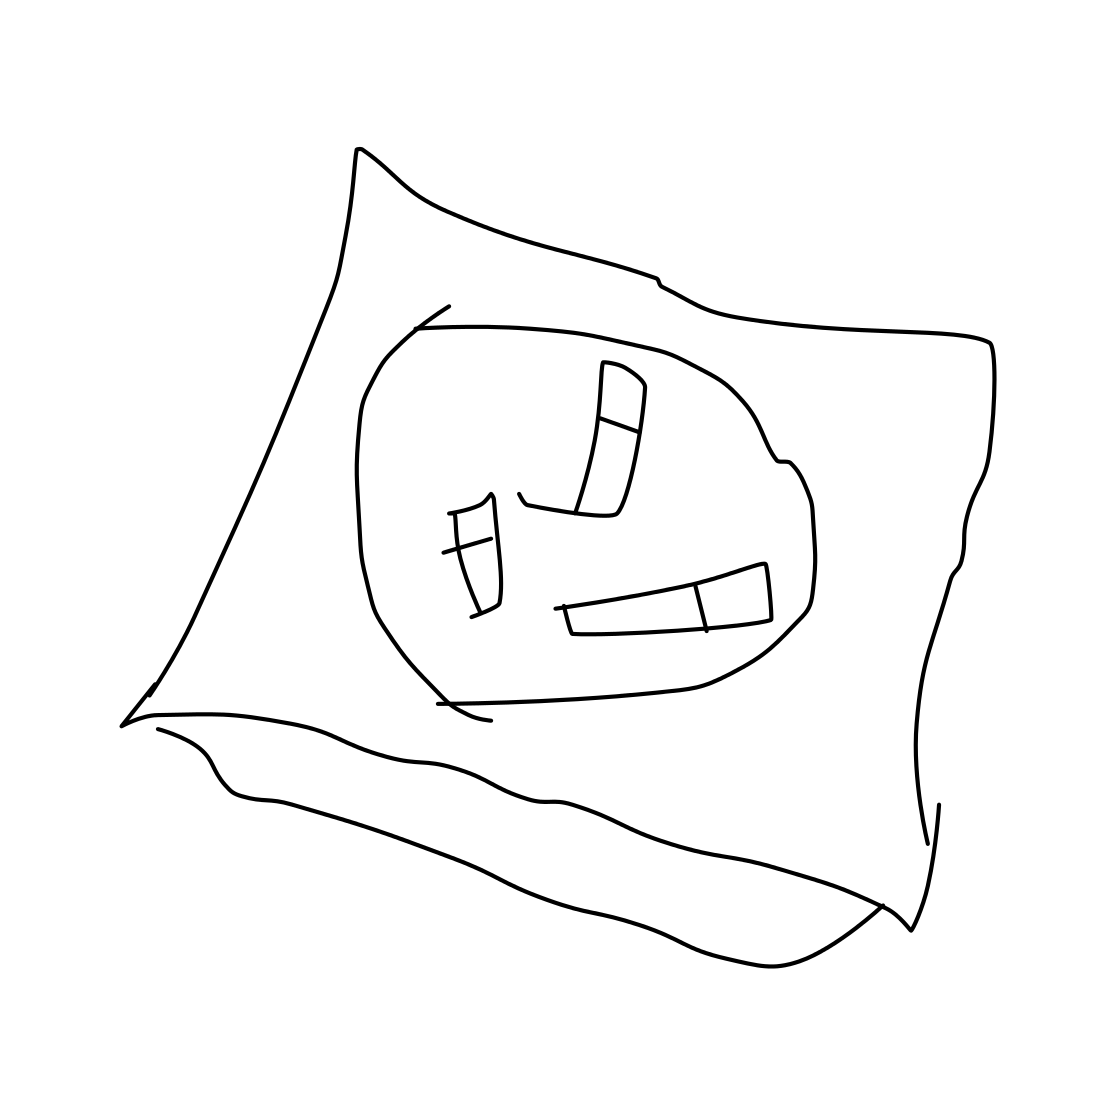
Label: ashtray